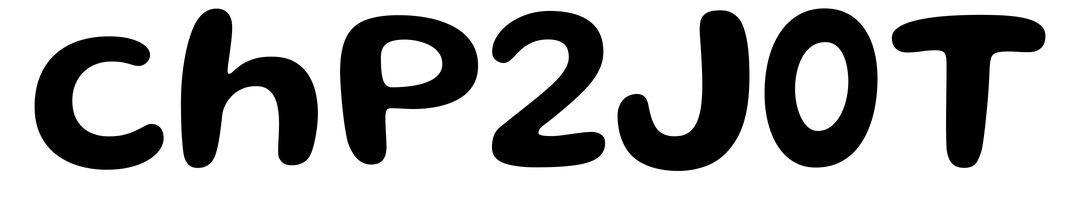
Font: Gluten_Medium